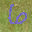
Label: 6